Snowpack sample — Loveland Pass, Silver Plume, Colorado, USA (2/11/26, 12:00 PM MST)
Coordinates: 39.663, -105.886
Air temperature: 35 °F
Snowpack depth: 82 cm
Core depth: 40 cm
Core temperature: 23 °F
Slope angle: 13°, slope face: 12°
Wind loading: high
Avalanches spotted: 1
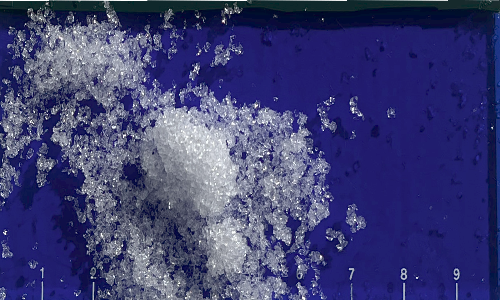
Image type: core
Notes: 1 small avalanche spotted on the north side of the bowl, lots of wind loading